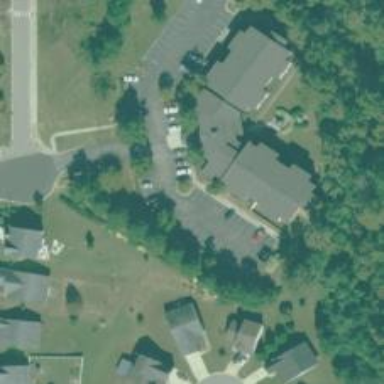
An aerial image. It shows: Commercial building used as apartments.